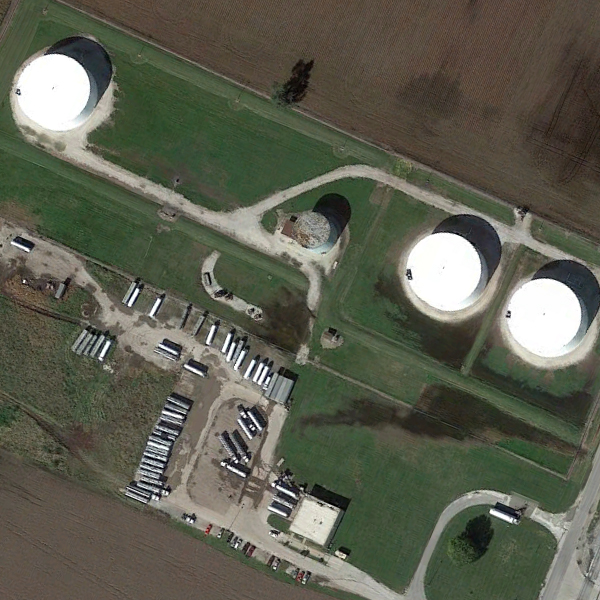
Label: StorageTanks